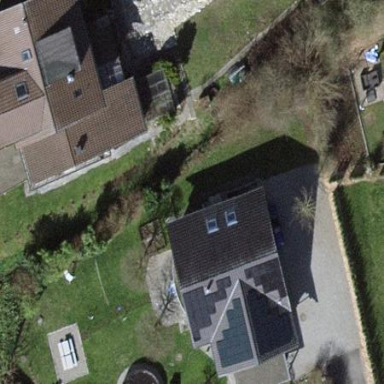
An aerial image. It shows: Detached building.